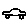
Label: car